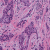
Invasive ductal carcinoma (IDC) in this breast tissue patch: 1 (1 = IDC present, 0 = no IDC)